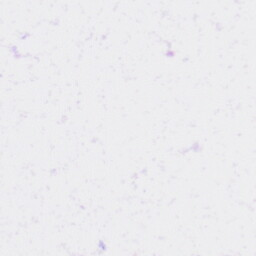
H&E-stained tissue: Liver